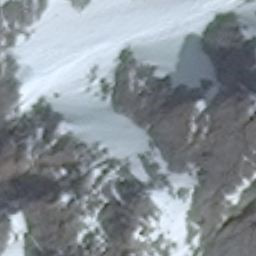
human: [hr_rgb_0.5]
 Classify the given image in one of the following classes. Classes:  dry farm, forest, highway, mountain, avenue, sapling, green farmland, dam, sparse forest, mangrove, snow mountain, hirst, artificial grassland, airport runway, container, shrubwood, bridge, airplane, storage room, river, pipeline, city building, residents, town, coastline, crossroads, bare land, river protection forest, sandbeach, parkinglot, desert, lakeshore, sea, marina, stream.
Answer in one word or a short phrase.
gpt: snow mountain